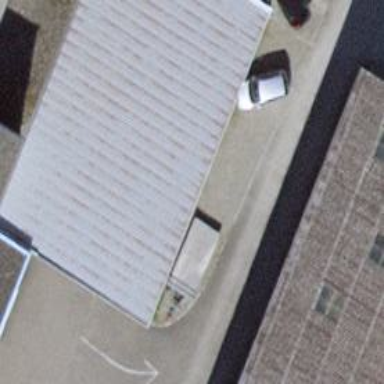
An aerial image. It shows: Car repair shop.